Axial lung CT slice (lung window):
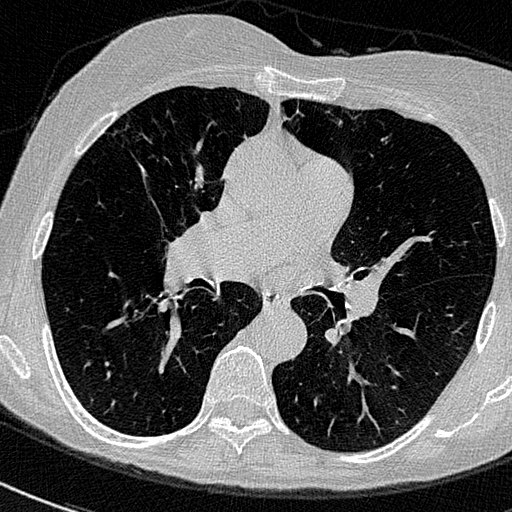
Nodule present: no